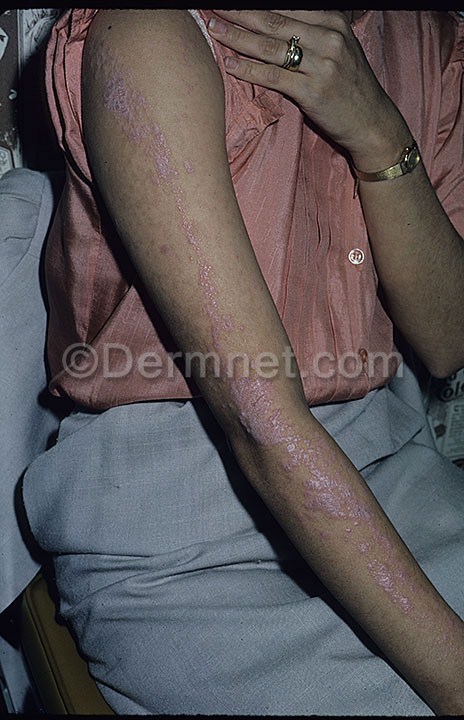
Disease: Psoriasis pictures Lichen Planus and related diseases